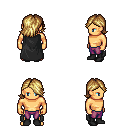
a pixel art fantasy rpg character, male body template, human, tanned skin, black cape, magenta pants, blonde swoop hairstyle, black shoes, four views (front, back, left, right), 2x2 character sprite sheet, small pixel art, hard edges, no anti-aliasing